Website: apple
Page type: payment
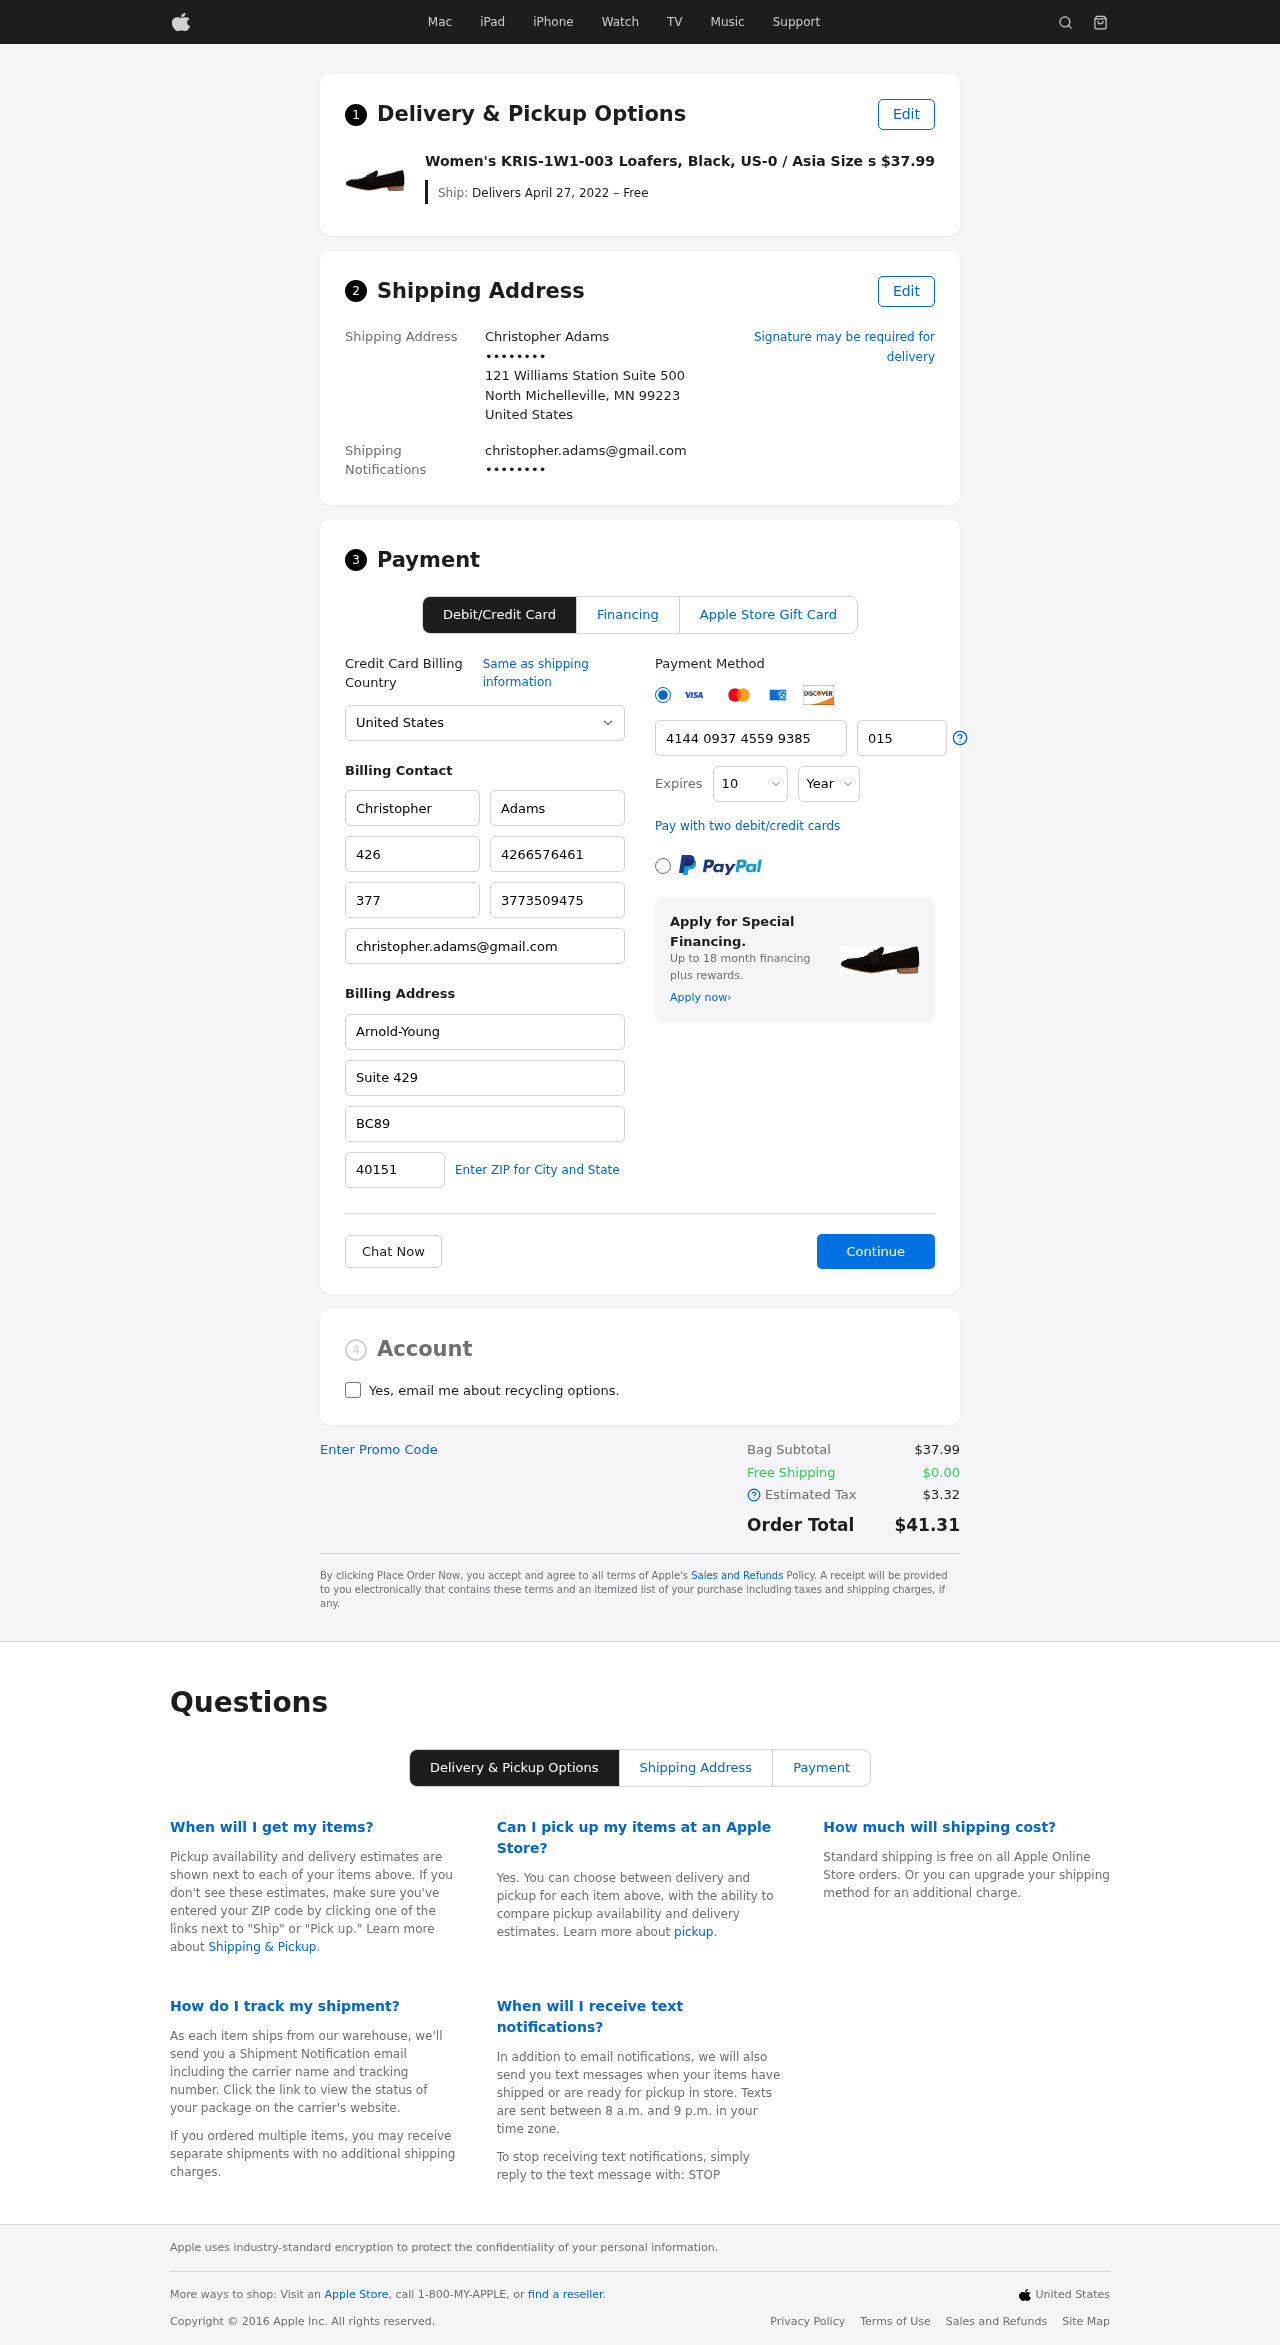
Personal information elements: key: PII_CARD_CVV
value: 015
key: PII_CARD_EXPIRY_MONTH
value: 10
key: PII_CARD_EXPIRY_YEAR
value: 29
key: PII_CARD_NUMBER
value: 4144 0937 4559 9385
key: PII_CITY_STATE_ZIP
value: North Michelleville, MN 99223
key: PII_COMPANY
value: Arnold-Young
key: PII_COUNTRY
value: United States
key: PII_EMAIL
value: christopher.adams@gmail.com
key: PII_EMAIL2
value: christopher.adams@gmail.com
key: PII_FIRSTNAME
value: Christopher
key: PII_FULLNAME
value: Christopher Adams
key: PII_LASTNAME
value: Adams
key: PII_PHONE3
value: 4266576461
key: PII_PHONE_ALT
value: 3773509475
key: PII_PHONE_ALT_AREA
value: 377
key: PII_PHONE_AREA
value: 426
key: PII_POSTCODE2
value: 40151
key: PII_SECURITY_CODE
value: BC89
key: PII_STREET
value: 121 Williams Station Suite 500
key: PII_STREET2
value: Suite 429
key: PII_PHONE
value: ••••••••
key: PII_PHONE2
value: ••••••••
Product elements: key: PRODUCT1_NAME
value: Women's KRIS-1W1-003 Loafers, Black, US-0 / Asia Size s
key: PRODUCT1_PRICE
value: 37.99
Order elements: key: ORDER_DELIVERY_DATE
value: Delivers April 27, 2022 – Free
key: ORDER_SUBTOTAL
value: $37.99
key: ORDER_SHIPPING_COST
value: $0.00
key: ORDER_TAX
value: $3.32
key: ORDER_TOTAL
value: $41.31